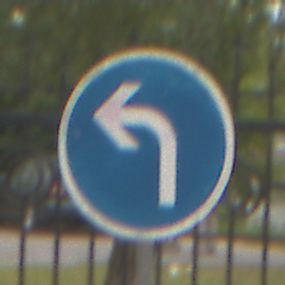
Verkehrszeichen: VorgeschriebeneFahrtrichtungLinks
Umgebung: Outdoor, Urban
Tageszeit: MorningAfternoon
Wetter: Overcast
Licht: Natural
Jahreszeit: NotSpecified
Kontrast: LowContrast